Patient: sex M, age 55
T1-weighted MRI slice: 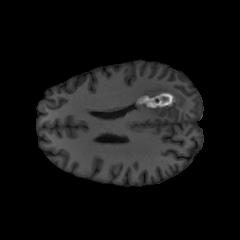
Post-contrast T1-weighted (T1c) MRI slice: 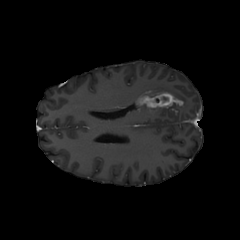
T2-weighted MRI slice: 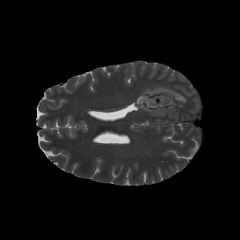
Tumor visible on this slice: yes
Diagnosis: Glioblastoma, IDH-wildtype
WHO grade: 4